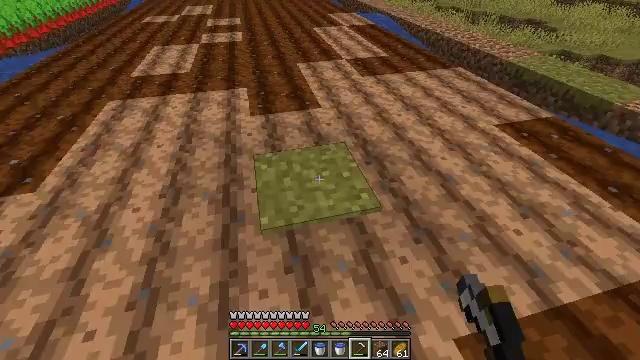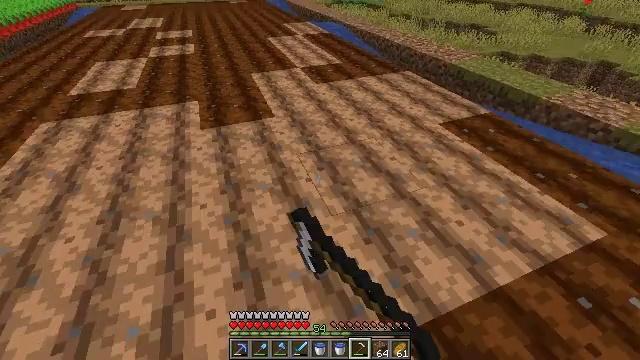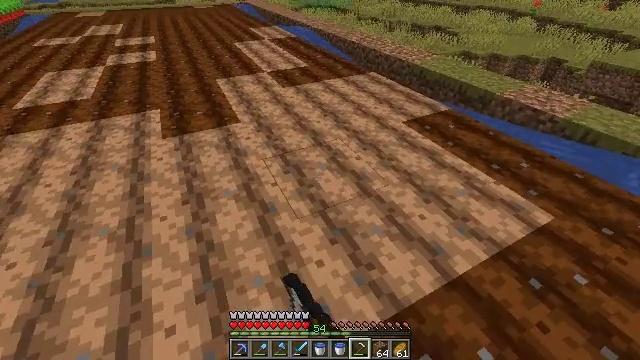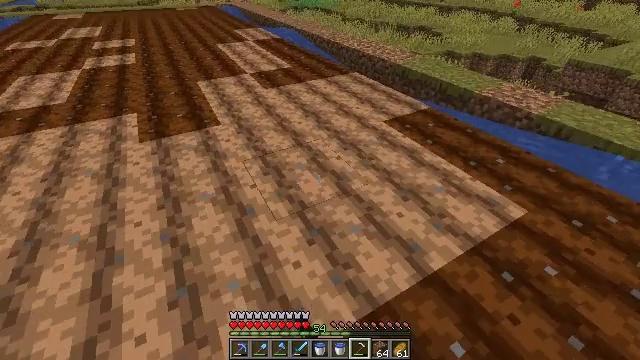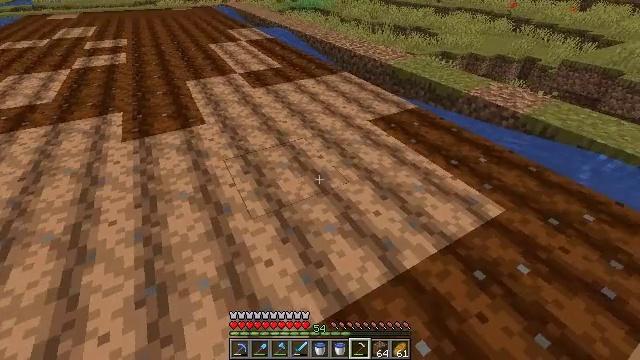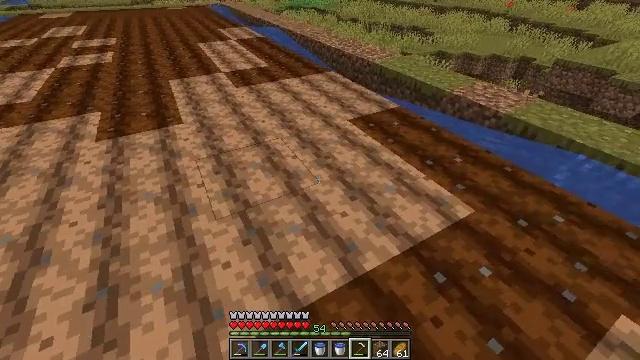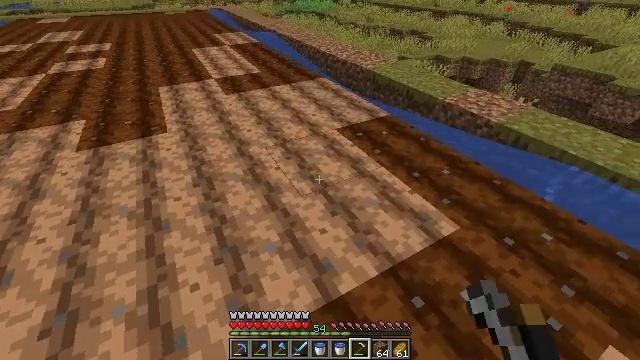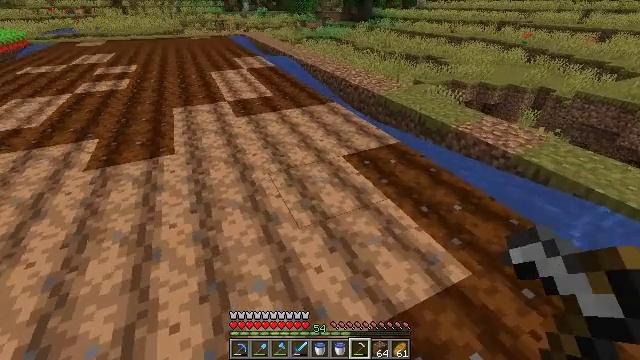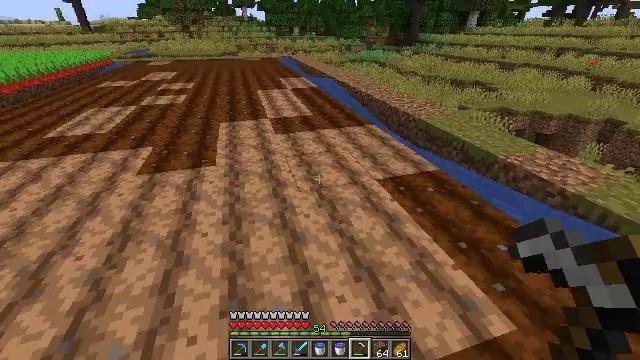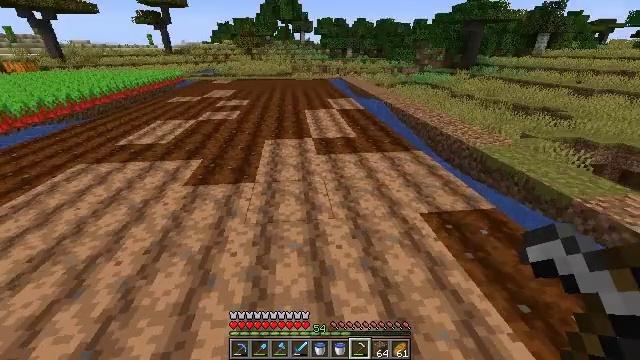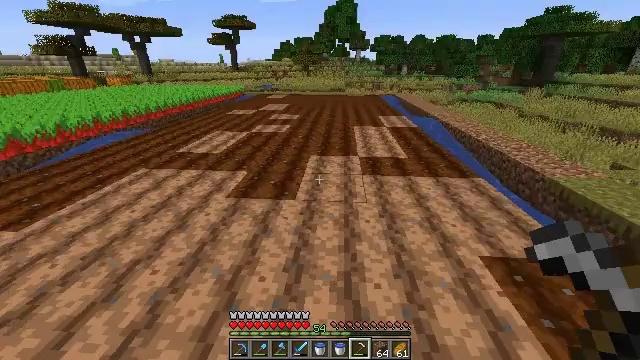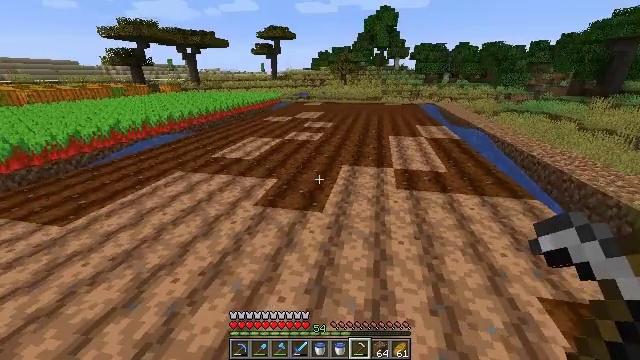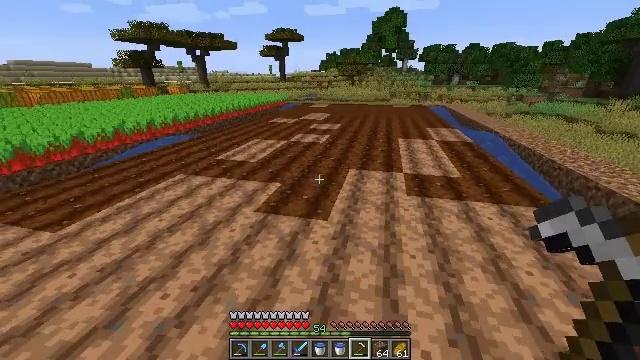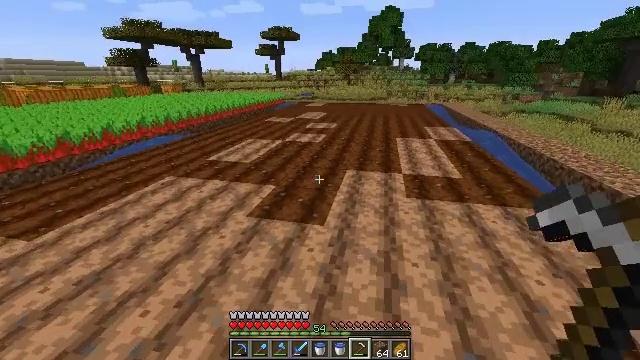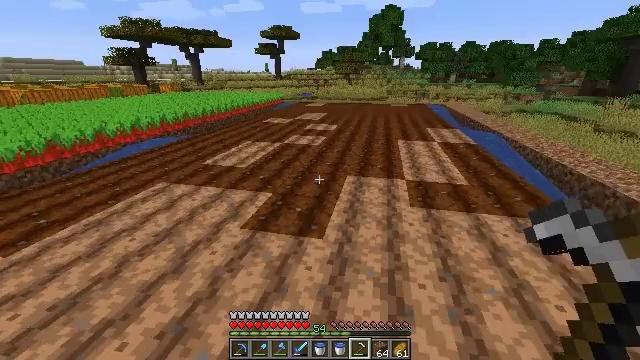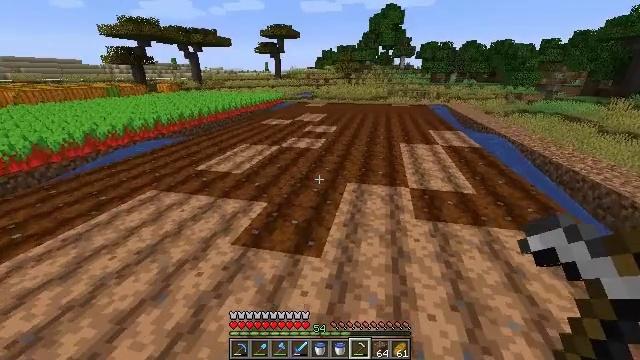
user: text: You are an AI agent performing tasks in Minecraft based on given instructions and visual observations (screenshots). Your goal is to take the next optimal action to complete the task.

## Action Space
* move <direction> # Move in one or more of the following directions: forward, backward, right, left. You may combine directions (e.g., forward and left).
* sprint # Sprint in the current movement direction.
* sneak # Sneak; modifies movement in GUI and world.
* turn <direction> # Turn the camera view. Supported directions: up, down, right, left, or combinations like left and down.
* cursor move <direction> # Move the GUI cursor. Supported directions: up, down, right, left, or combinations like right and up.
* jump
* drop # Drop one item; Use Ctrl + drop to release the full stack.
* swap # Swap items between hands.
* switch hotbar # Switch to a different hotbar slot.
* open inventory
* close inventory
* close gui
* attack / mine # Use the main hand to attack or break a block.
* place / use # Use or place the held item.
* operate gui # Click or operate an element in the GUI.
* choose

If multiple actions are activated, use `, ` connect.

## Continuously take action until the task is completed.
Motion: motion action
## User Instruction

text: Attack the attached pumpkin stem to collect it.
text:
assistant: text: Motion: move right, turn right and up, use / place
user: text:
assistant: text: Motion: move right, turn right, use / place
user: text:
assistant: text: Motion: move right, turn right, use / place
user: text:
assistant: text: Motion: move right, use / place
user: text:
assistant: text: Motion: move forward and move right, use / place
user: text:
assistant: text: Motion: move forward and move right, use / place
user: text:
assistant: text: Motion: move forward, turn left and up
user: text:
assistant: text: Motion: move forward, turn left and up
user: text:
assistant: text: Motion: move forward, turn left and up
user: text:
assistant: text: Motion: move forward, turn left and up
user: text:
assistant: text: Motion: move forward, turn left and up
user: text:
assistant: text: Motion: move forward, turn left
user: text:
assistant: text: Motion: move forward
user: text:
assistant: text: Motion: move forward
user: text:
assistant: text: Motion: move forward
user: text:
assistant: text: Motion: move forward
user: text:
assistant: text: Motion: move forward and move left
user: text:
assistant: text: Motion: move forward and move left
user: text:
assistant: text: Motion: move forward and move left, turn left
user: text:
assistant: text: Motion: move forward and move left, turn left and up
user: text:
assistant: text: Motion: move forward and move left, turn left
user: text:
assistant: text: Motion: move forward and move left, turn left
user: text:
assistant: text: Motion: move forward and move left, turn left
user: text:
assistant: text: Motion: move forward, turn left
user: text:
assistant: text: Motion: move forward
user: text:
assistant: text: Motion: move forward
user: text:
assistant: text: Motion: move forward
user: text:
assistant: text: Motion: move forward
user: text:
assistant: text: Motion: move forward
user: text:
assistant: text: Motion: move forward